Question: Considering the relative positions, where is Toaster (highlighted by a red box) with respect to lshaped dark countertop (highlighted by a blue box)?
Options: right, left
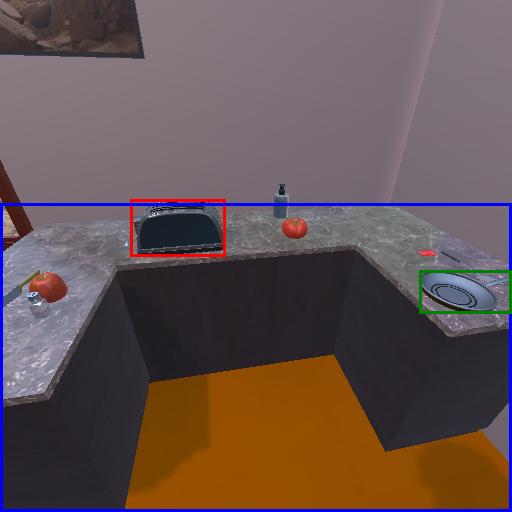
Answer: right